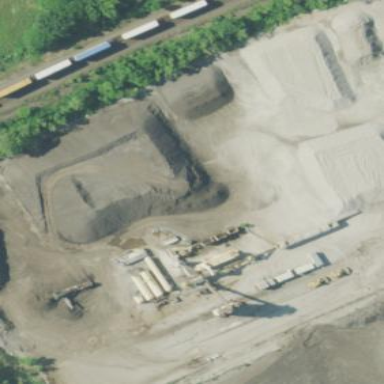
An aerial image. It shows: Industrial area featuring asphalt plant.